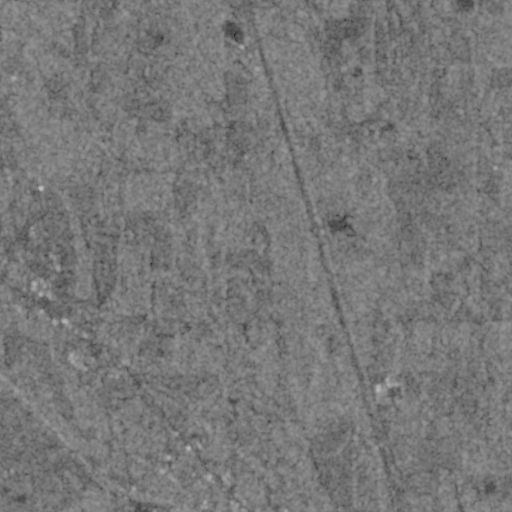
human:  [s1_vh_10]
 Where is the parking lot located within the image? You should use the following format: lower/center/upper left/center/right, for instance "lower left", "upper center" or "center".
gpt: The parking lot is located in the center left of the image.
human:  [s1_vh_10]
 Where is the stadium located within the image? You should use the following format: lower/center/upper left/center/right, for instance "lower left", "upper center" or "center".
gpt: The stadium is located in the center left of the image.
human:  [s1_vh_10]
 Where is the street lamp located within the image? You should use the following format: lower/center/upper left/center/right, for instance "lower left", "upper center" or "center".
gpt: The street lamp is located in the center left of the image.
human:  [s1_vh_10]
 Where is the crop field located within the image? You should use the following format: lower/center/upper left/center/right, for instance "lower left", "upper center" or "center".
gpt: There is no crop field in the image.

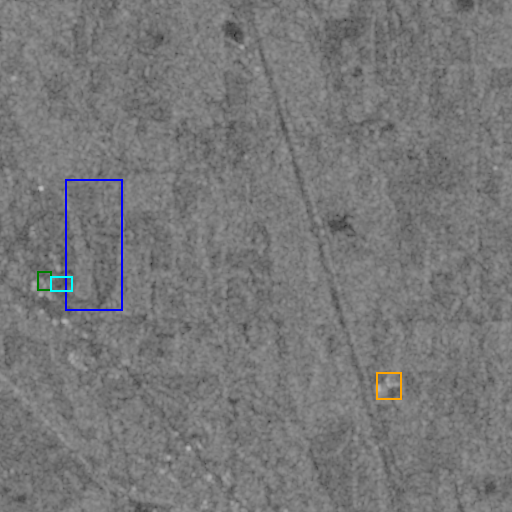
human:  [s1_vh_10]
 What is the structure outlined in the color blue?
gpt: The structure outlined in blue is a park.
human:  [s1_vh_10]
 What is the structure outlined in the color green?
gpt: The structure outlined in green is a parking lot.
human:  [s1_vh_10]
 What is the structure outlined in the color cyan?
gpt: The structure outlined in cyan is a stadium.
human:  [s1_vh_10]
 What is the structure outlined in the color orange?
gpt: The structure outlined in orange is a building.
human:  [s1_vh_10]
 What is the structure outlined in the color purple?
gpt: There is no purple outline.